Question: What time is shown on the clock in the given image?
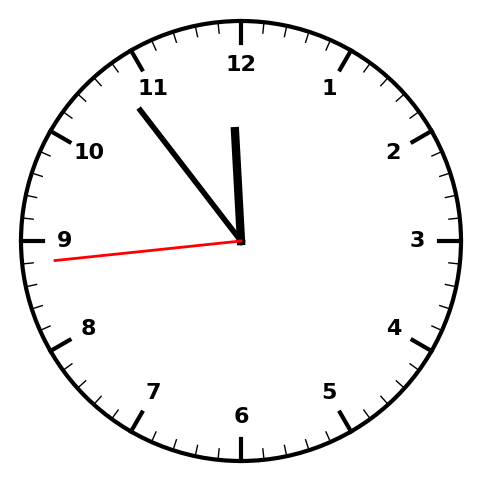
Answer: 11:53:44